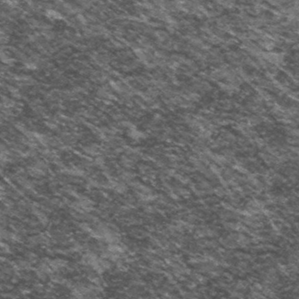
Label: frost